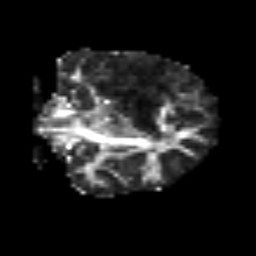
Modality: FA
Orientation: coronal
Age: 31
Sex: female
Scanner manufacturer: siemens
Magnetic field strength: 3 T
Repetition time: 3.2 s
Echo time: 0.081 s